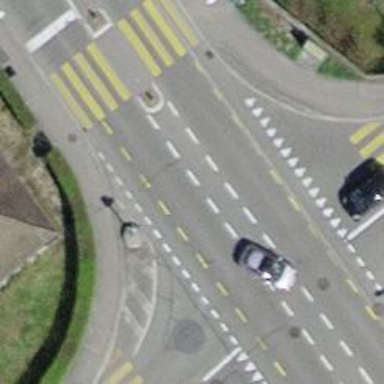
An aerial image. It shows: Road with traffic signals controlling the flow of traffic.